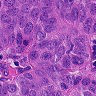
Metastatic tissue present: yes